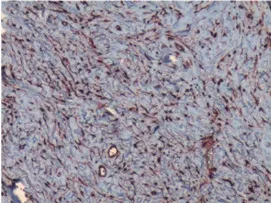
CD99+. Magnification, x100.
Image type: pathology (immunostaining)